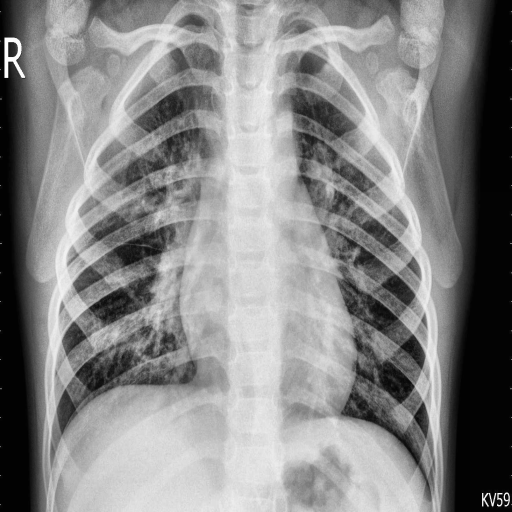
Finding: PNEUMONIA